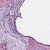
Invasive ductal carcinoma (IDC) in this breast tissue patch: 1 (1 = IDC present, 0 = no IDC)